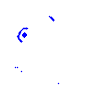
Particle: electron